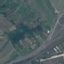
Land use / land cover class: Highway